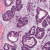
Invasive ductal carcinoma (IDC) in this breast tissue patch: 1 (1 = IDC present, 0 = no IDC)